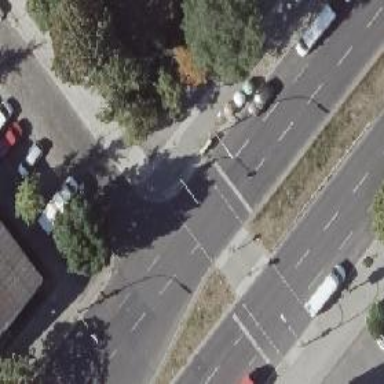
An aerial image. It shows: Road crossing with traffic signals.